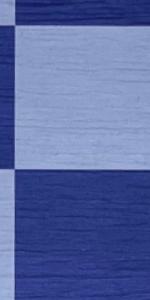
Label: Empty